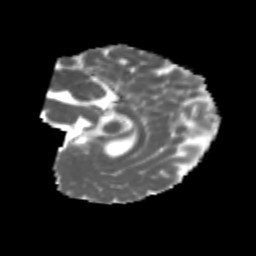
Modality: MD
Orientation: sagittal
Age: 7
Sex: male
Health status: healthy